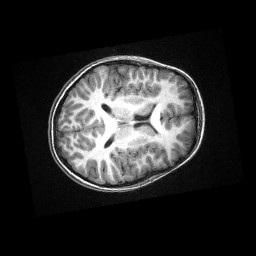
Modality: T1w
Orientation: axial
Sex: male